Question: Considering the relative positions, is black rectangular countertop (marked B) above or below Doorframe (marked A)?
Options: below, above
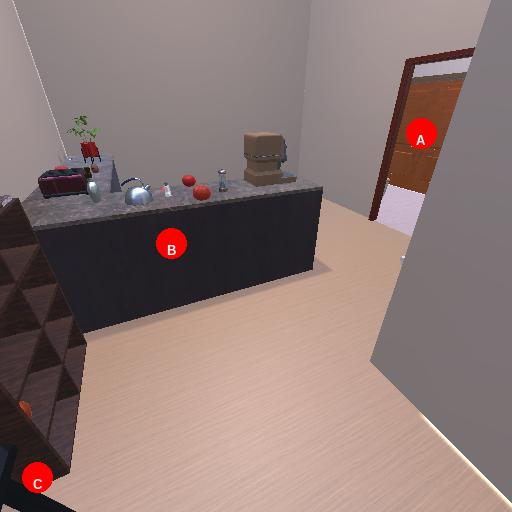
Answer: below